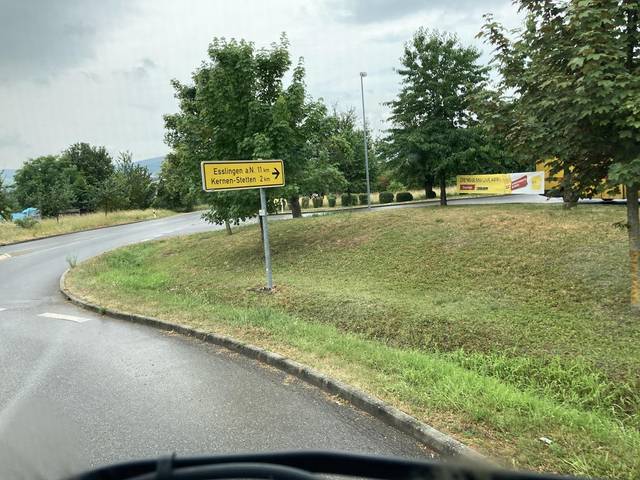
Region: Germany
Coordinates: 48.809, 9.328